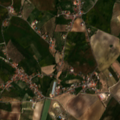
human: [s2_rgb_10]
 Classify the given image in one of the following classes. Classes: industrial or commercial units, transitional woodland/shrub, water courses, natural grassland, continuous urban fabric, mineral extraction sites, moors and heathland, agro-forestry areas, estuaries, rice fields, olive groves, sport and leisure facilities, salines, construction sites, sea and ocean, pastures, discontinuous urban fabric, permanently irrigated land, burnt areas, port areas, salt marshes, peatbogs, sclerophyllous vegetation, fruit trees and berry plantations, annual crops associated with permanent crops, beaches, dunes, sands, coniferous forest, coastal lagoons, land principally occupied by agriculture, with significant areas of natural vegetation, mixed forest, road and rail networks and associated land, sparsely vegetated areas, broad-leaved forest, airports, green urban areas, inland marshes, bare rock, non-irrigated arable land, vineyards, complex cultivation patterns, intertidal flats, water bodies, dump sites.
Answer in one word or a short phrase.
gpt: non-irrigated arable land, permanently irrigated land, vineyards, annual crops associated with permanent crops, complex cultivation patterns